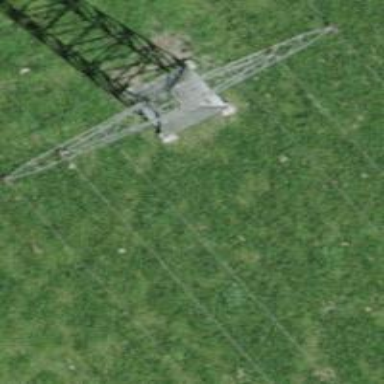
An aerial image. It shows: Power tower.